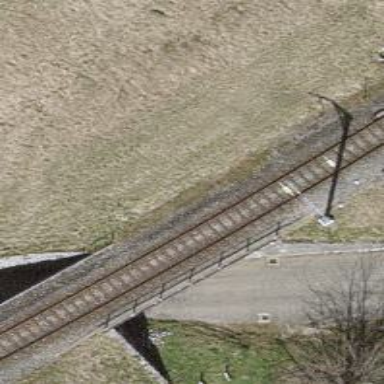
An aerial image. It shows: Single-track railway bridge with electrified contact line.